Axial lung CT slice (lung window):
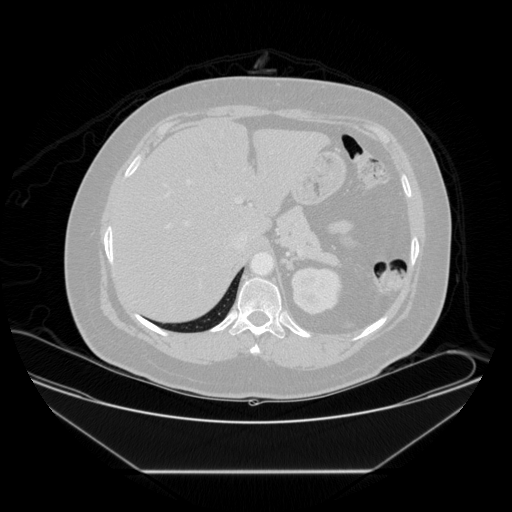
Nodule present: no